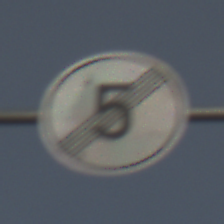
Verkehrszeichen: EndeGeschwindigkeit5
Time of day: MorningAfternoon
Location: Outdoor (Nature)
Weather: PartlyCloudy
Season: NotSpecified
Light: Natural